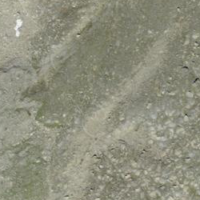
EUNIS habitat code: 48
Species observed at this site:
Saxifraga oppositifolia
Bartsia alpina
Draba aizoides